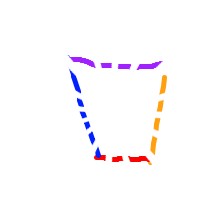
Shape: trapezoid